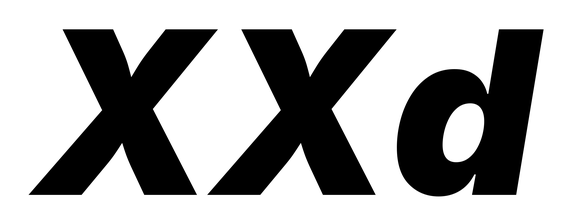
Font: Inter-Italic_Black_Italic